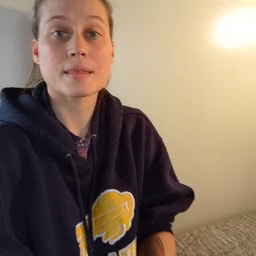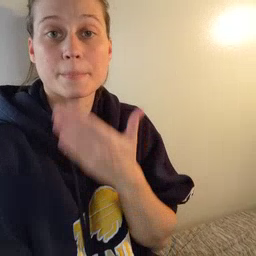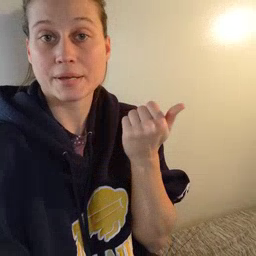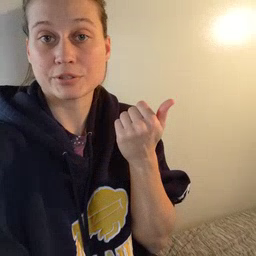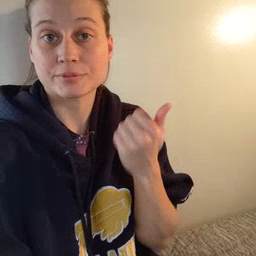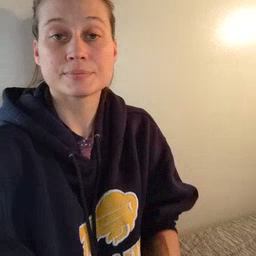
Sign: better